Interaction volume radius: 10 \u00c5
Interaction volume height: 10 \u00c5
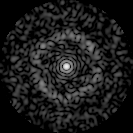
Disorder parameter: 0.7916